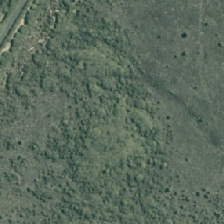
Land cover: manuka_kanuka